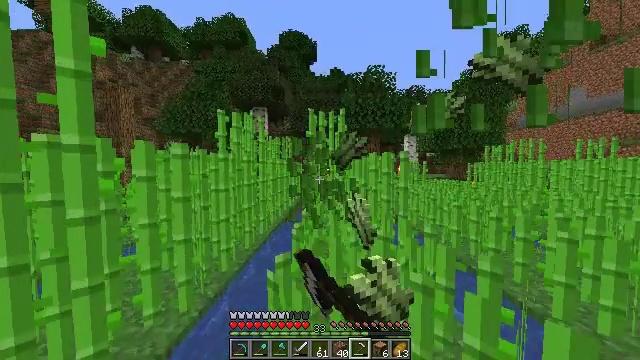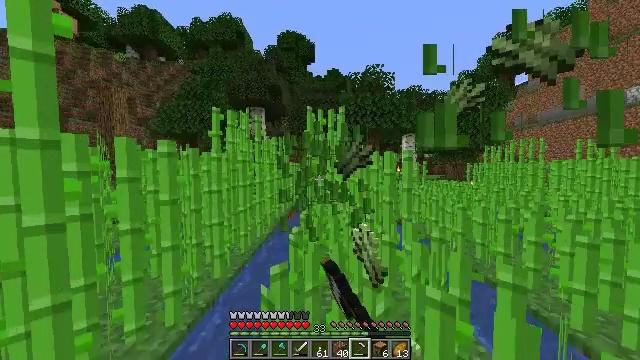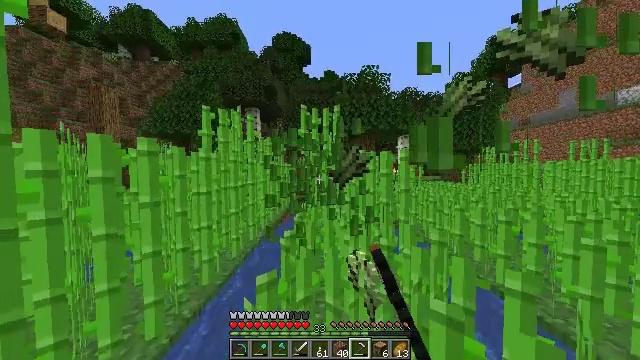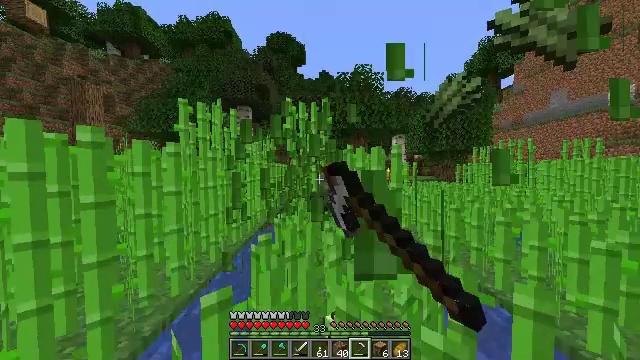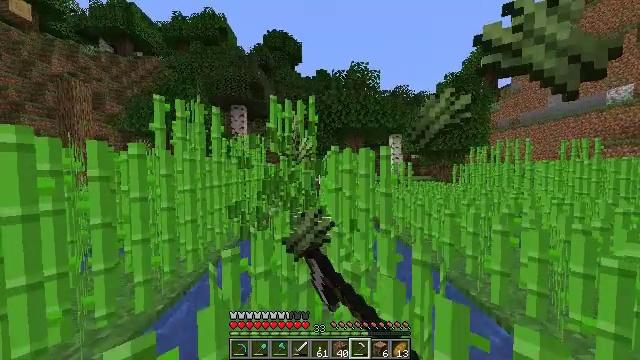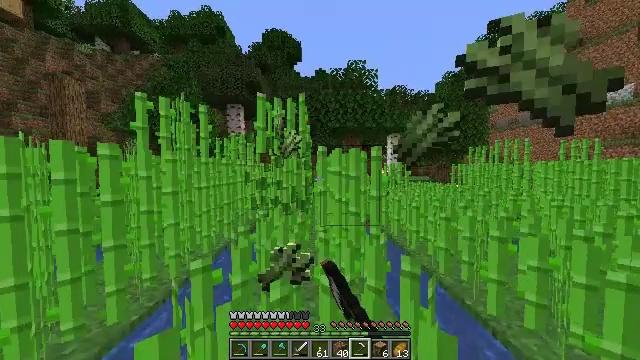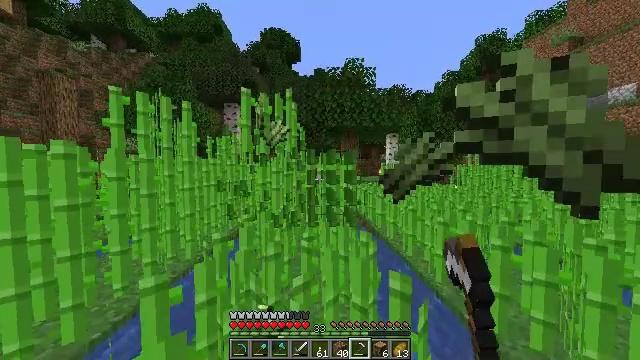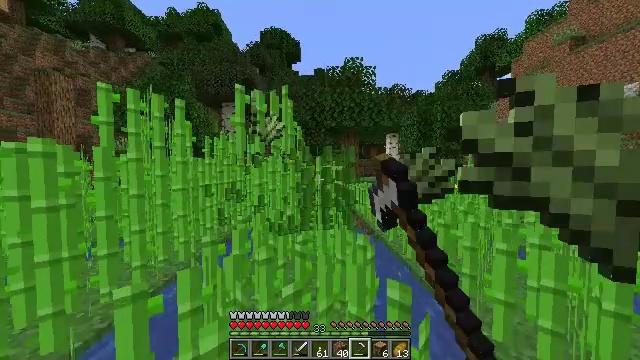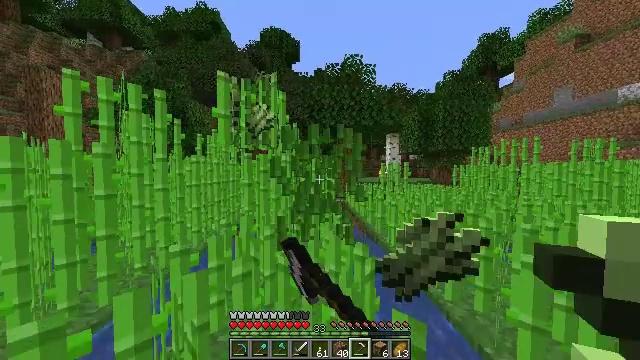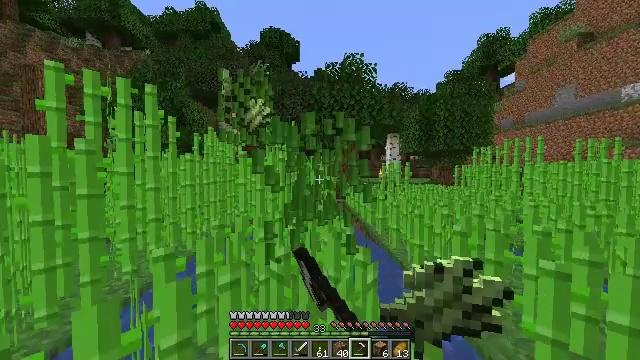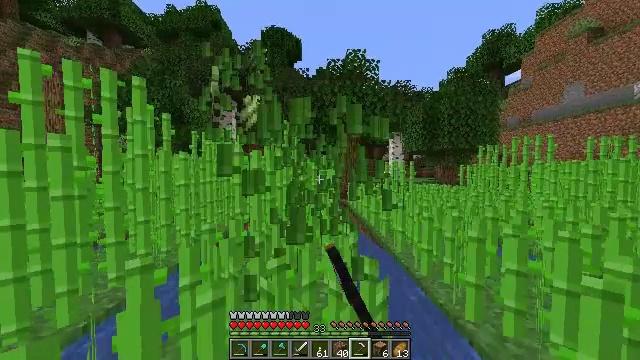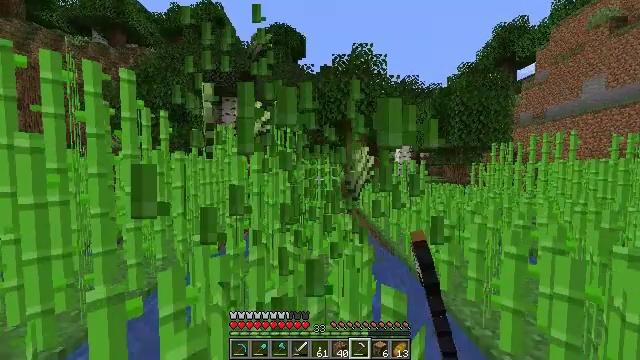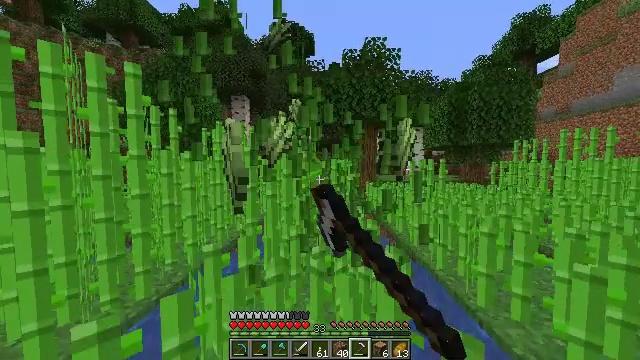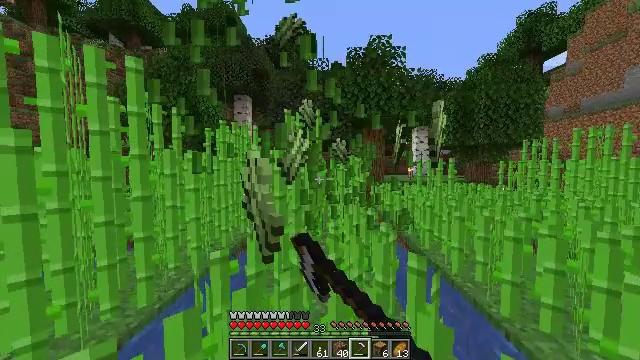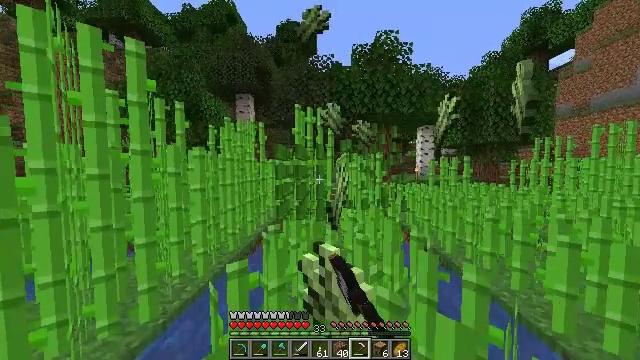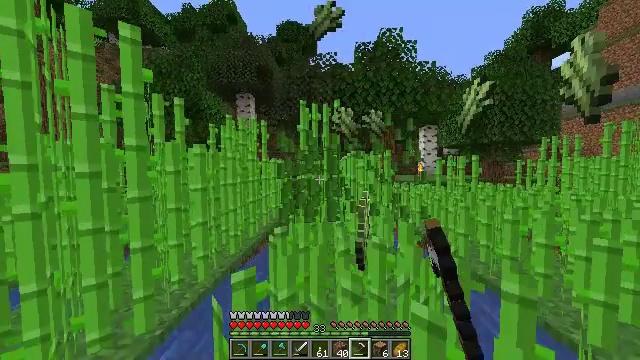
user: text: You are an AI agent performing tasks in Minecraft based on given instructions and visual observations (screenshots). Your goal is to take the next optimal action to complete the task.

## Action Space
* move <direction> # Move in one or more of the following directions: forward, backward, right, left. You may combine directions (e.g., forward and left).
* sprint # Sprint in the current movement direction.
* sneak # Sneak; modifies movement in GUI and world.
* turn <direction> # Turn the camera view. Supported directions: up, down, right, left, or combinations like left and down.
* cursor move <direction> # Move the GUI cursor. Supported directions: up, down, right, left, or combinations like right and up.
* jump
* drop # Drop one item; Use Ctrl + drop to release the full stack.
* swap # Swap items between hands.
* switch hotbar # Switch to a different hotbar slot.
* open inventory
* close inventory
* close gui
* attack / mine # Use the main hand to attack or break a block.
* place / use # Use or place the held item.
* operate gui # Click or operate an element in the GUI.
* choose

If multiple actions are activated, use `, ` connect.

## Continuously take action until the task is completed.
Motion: motion action
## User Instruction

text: Mine the sugar cane near rivers.
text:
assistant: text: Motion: move forward and move right, sprint, attack / mine
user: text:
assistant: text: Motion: move forward and move right, sprint, turn right, attack / mine
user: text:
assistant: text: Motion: move forward and move right, sprint, turn right, attack / mine
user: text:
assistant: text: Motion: move forward and move right, sprint, attack / mine
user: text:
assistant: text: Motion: move forward and move right, sprint, attack / mine
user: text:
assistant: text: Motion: move forward, sprint, attack / mine
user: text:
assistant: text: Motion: move forward, sprint, attack / mine
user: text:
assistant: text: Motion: move forward, sprint, attack / mine
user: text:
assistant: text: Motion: move forward, sprint, attack / mine
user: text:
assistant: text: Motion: move forward, sprint, attack / mine
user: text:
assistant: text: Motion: move forward and move left, sprint, turn left, attack / mine
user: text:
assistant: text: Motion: move forward and move left, sprint, turn left, attack / mine
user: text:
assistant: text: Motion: move forward and move left, sprint, attack / mine
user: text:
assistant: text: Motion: move forward and move left, sprint, attack / mine
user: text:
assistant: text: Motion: move forward, sprint, attack / mine
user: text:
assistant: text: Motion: move forward, sprint, attack / mine
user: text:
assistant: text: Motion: move forward and move right, sprint, attack / mine
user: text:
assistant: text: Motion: move forward and move right, sprint, attack / mine
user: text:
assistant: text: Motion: move forward and move right, sprint, attack / mine
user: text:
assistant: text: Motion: move forward and move right, sprint, turn right, attack / mine
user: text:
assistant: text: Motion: move forward and move right, sprint, attack / mine
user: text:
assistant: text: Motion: move forward, sprint, attack / mine
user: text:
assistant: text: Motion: move forward, sprint, attack / mine
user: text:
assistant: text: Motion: move forward, sprint, attack / mine
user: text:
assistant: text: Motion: move forward and move left, sprint, turn left, attack / mine
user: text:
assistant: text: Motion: move forward and move left, sprint, attack / mine
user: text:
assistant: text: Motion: move forward and move left, sprint, attack / mine
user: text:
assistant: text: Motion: move forward and move left, sprint, attack / mine
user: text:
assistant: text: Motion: move forward, sprint, attack / mine
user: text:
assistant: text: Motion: move forward, sprint, attack / mine